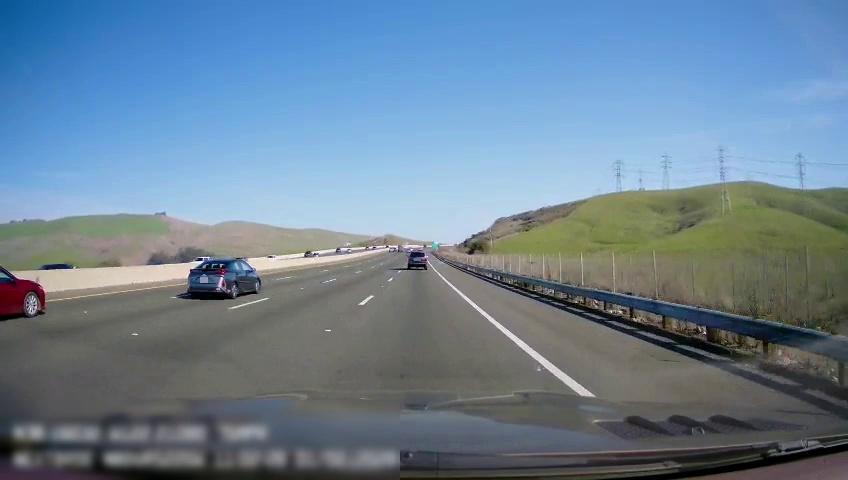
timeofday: Day
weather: Sunny
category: Drivable Space
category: Drivable Space
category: Vehicles | Car
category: Vehicles | Car
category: Vehicles | Car
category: Vehicles | SUV
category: Vehicles | SUV
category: Lanes | Alternate Lane
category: Lanes | Alternate Lane
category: Lanes | Alternate Lane
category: Lanes | Current Lane
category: Lanes | Alternate Lane